Question: I'm building a criteria form using <URL>. Some of the form fields include checkbox or radio options, so I'd like to employ 'fieldset' and the attendant 'legend' to associate the options with their category.
Stop me if you've heard this before, but I'm having problems styling the form for IE7. Specifically:
1. The legend seems to cause a line-break, so
2. I can't seem to get the radio buttons (or checkboxes) to "stay" in the right column.
This image demonstrates the "bad" layout on the first line (in red boxes), and the layout I'm trying to achieve on the second line (in green boxes).

Let's go to the HTML:
'''
<form name="form_search" id="form_search" action="acrq_results.html" method="post" class="form-horizontal">
<fieldset>
<legend>Regular legend not classed '.control-label'</legend>
<div id="div_search_type" class="control-group">
<fieldset>
<legend class="control-label">With fieldset and legend.control-label</legend>
<div class="controls">
<label for="p_search_type1" class="radio inline span2"><input type="radio" name="p_search_type" id="p_search_type1" value="both" checked="checked" />Option 1</label>
<label for="p_search_type2" class="radio inline span2"><input type="radio" name="p_search_type" id="p_search_type2" value="passport_only"/>Option 2</label>
<label for="p_search_type3" class="radio inline span2"><input type="radio" name="p_search_type" id="p_search_type3" value="crba_only" />Option 3</label>
</div>
</fieldset>
</div>
<div id="div_other_reason" class="control-group">
<label class="control-label">no fieldset or legend</label>
<div class="controls">
<label for="p_search_type1" class="radio inline span2"><input type="radio" name="p_search_type" id="p_search_type1" value="both" checked="checked" />Option 1</label>
<label for="p_search_type2" class="radio inline span2"><input type="radio" name="p_search_type" id="p_search_type2" value="passport_only"/>Option 2</label>
<label for="p_search_type3" class="radio inline span2"><input type="radio" name="p_search_type" id="p_search_type3" value="crba_only" />Option 3</label>
</div>
</div>
</fieldset>
</form>
'''
I've added these CSS rules to complement what comes with Bootstrap (but it's not doing the trick):
'''
legend.control-label, legend.control-label > span {
border-bottom: 0;
color: #000;
cursor: pointer;
display:inline-block;
float:left;
*display:inline;
*float:none;
font-size: 14px;
font-weight: normal;
line-height: 20px;
margin-bottom: 5px;
}
'''
I have packaged all of this together in a JSFiddle at <URL>. Again, issue is for IE7; it looks fine in Chrome.
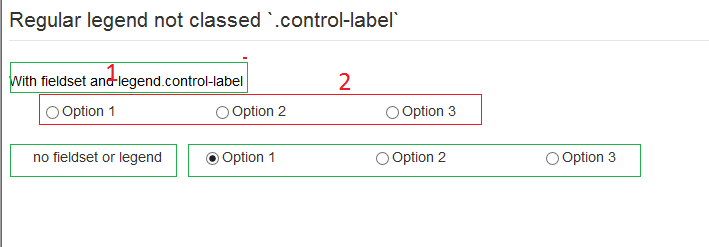
Answer: Since you have tried
'''
*display:inline;
*float:none;
'''
Try positioning it to absolute.
HTML
'''
<div id="div_search_type" class="control-group">
<fieldset class="group">
<legend class="control-label">With fieldset and legend.control-label</legend>
<div class="controls">
<label for="p_search_type1" class="radio inline span2"><input type="radio" name="p_search_type" id="p_search_type1" value="both" checked="checked" />Option 1</label>
<label for="p_search_type2" class="radio inline span2"><input type="radio" name="p_search_type" id="p_search_type2" value="passport_only"/>Option 2</label>
<label for="p_search_type3" class="radio inline span2"><input type="radio" name="p_search_type" id="p_search_type3" value="crba_only" />Option 3</label>
</div>
</fieldset>
</div>
'''
CSS
'''
legend.control-label {
position:absolute;
left:0;
}
fieldset.group{
padding-left: 200px; /*width of legend[160px] + space of 40px*/
position: relative;
}
'''